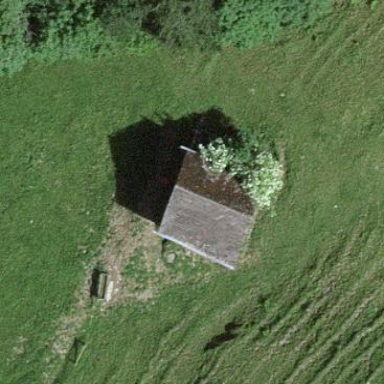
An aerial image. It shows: Farm auxiliary building with gabled roof.